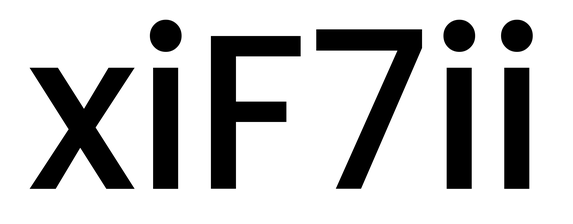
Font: Poppins-Medium